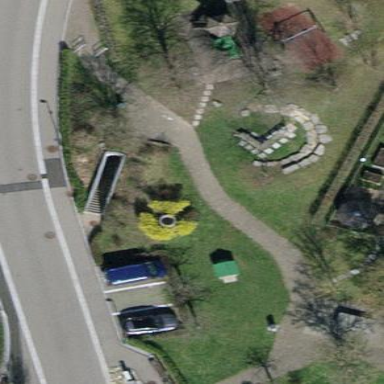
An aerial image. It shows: Playground area for leisure land.